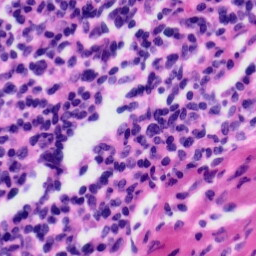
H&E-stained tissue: Tonsil